Question: Here is my main StoryBoard:

As you can see there is a main TabBarController, but in Order to see the TabBarController user has to login first in (LoginViewController which is outside of main TabBarController this is the code in viewDidLoad of all my controllers in TabBar:
'''
if ( ![Client isLoggedIn] ) {
UIStoryboard *storyboard = [UIStoryboard storyboardWithName:@"MainStoryboard" bundle:Nil];
UIViewController* loginView = [storyboard instantiateViewControllerWithIdentifier:@"LoginScene"];
[self.navigationController presentViewController:loginView animated:YES completion:nil];
return;
}
'''
but sometimes(!) this doesn't work at all and application hangs (and when it happens even uninstalling the application doesn't help)
What is the correct way to redirect user from TabBarController to another ViewController (LoginViewController) in this case, which is not a child of TabBarController?
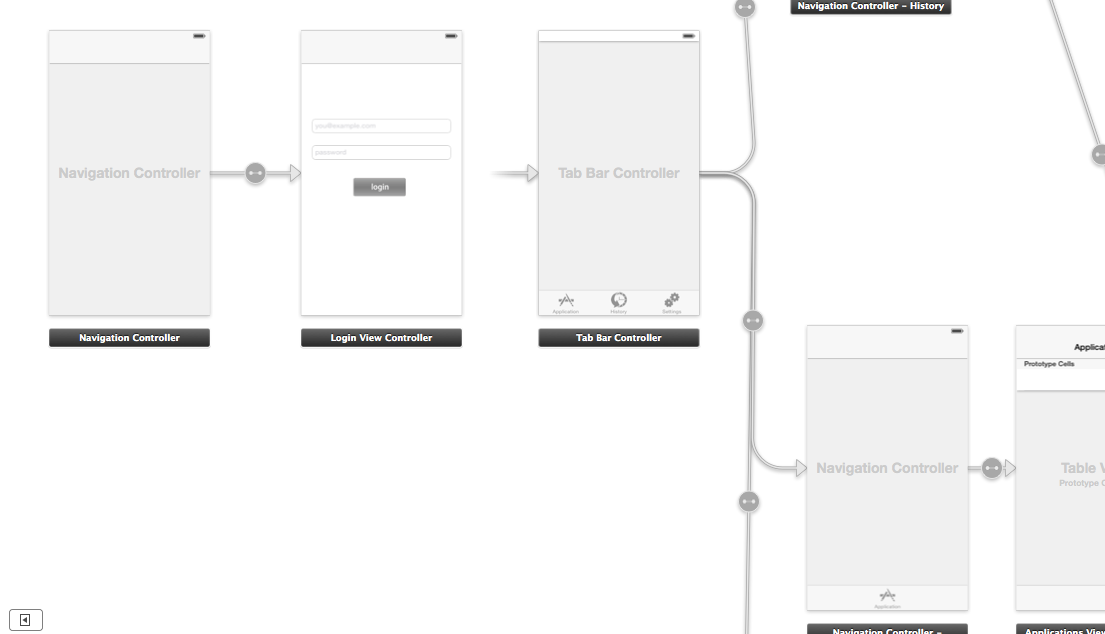
Answer: You could connect your separate 'NavigationViewController' as a 'manual modal segue' to the 'TabbarController'.
Set an 'identifier' to the segue, then you can use this code:
'''
if ( ![Client isLoggedIn] ) {
[self performSegueWithIdentifier:@"MyModalSegue" sender:self];
}
'''
This should work properly. In addition, you get the modal animation for free.